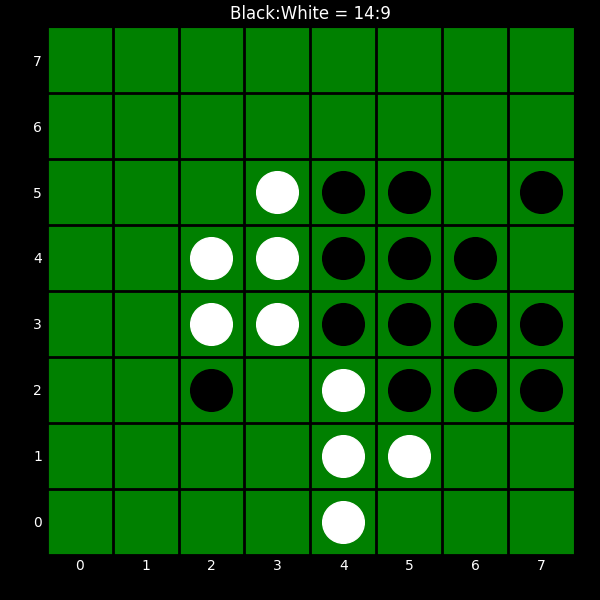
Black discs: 14
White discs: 9